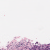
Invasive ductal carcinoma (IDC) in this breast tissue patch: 1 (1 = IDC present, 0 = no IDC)